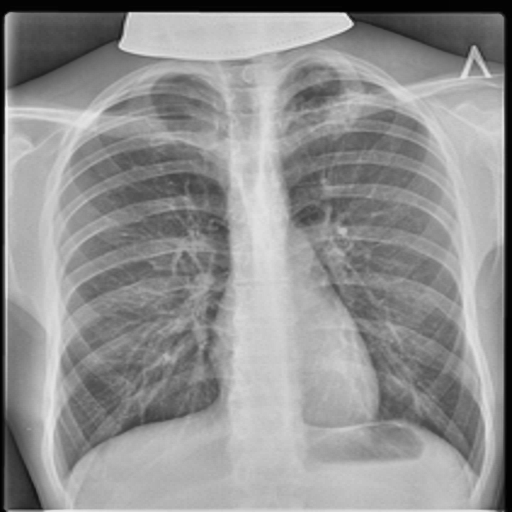
Finding: TUBERCULOSIS